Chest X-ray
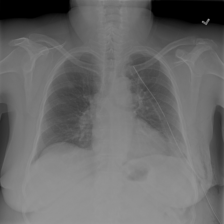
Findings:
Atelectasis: negative
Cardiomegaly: negative
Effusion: positive
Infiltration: negative
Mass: negative
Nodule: negative
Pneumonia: negative
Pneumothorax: positive
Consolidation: negative
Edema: negative
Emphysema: positive
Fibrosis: negative
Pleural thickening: negative
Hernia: negative